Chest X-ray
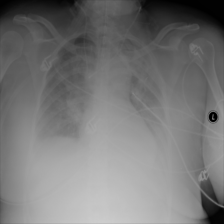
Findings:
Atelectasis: negative
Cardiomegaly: negative
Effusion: negative
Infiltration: negative
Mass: negative
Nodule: negative
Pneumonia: negative
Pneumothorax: negative
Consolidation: positive
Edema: negative
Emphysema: negative
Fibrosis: negative
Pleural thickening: negative
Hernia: negative